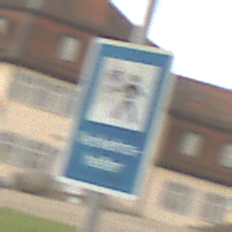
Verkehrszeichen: Verkehrshelfer
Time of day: MorningAfternoon
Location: Outdoor (Suburban)
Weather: Overcast
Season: NotSpecified
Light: Natural